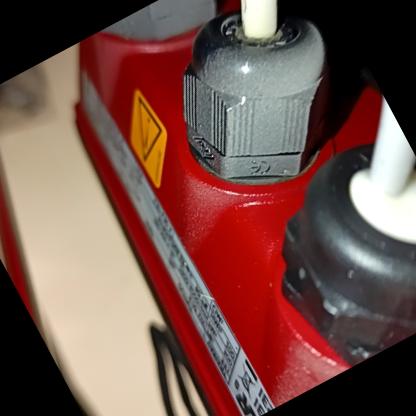
Klasa: inne